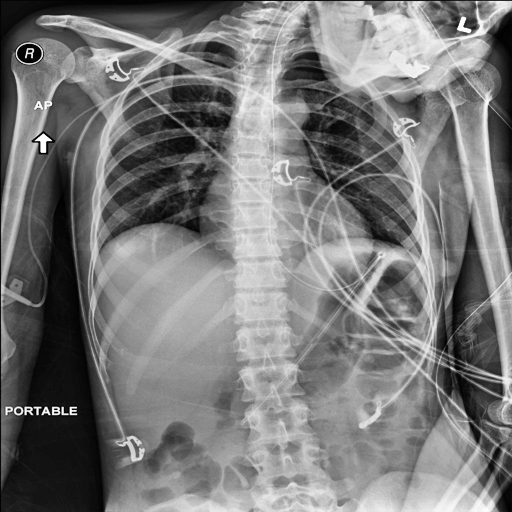
Finding: NORMAL